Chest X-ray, PA view. Patient: 32 years old, sex M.
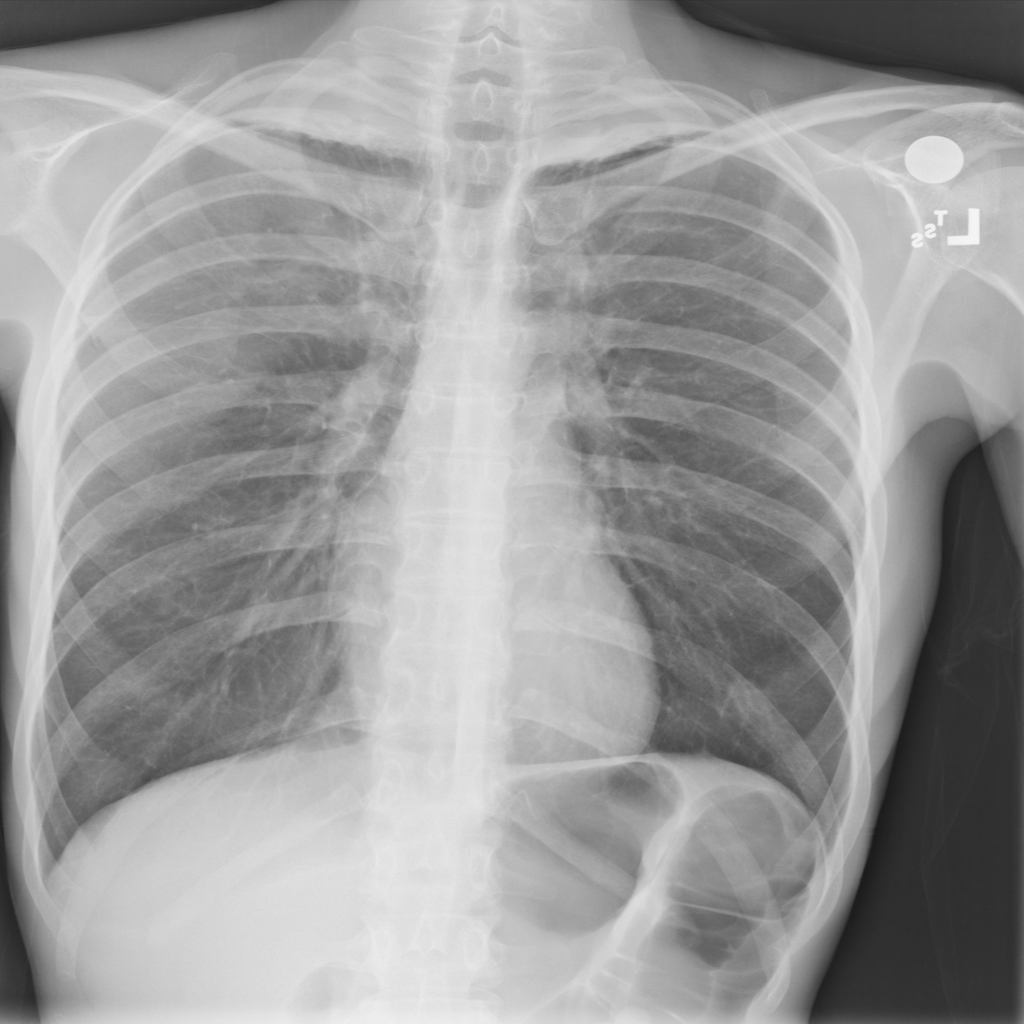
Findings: Fibrosis, Pleural_Thickening